Interaction volume radius: 10 \u00c5
Interaction volume height: 10 \u00c5
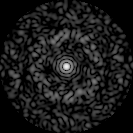
Disorder parameter: 0.8319